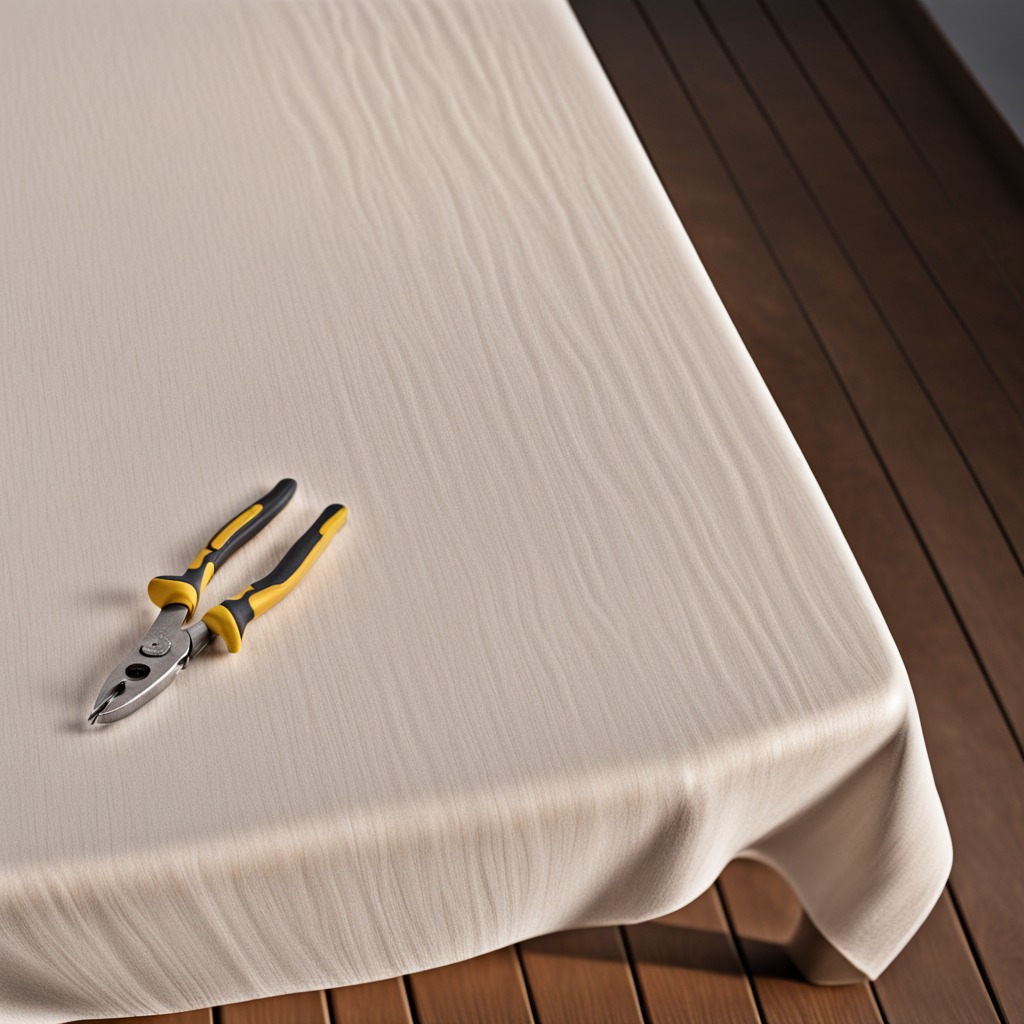
A plier lies on a wooden table in an outdoor workshop during daytime bright natural light soft shadows worn but beneath the cloth.